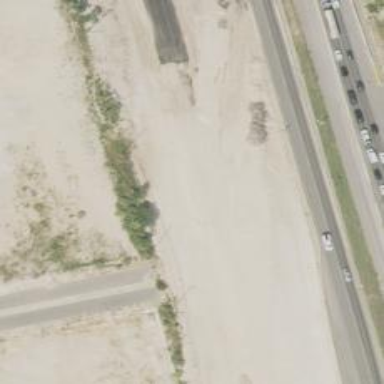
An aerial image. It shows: Secondary road with frontage road alongside.